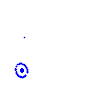
Particle: kaon